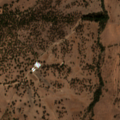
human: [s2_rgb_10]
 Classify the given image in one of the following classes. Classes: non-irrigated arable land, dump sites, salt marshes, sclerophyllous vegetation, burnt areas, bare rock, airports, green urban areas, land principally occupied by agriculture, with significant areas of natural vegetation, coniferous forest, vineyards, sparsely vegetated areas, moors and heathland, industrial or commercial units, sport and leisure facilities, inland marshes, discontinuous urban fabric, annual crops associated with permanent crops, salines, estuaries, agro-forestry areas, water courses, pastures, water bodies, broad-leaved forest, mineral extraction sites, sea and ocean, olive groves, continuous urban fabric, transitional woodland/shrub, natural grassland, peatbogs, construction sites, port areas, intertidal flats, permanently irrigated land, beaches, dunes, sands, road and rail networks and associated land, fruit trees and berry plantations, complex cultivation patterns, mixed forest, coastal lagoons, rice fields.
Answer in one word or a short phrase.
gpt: non-irrigated arable land, pastures, agro-forestry areas, transitional woodland/shrub